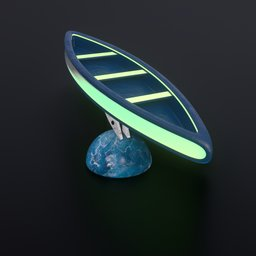
Label: lighting